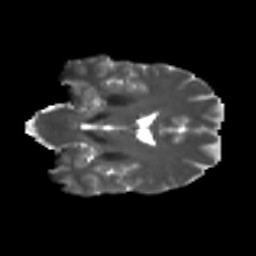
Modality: T2w
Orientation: coronal
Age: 60
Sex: male
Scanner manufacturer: ge
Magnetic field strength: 3 T
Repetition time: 7.8 s
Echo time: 0.0613 s